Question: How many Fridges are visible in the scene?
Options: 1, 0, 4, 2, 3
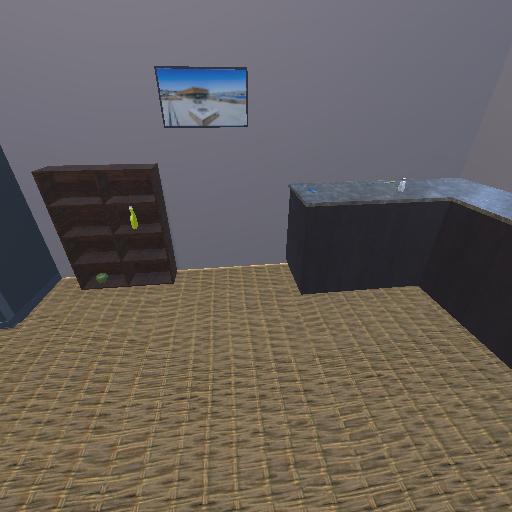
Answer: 1